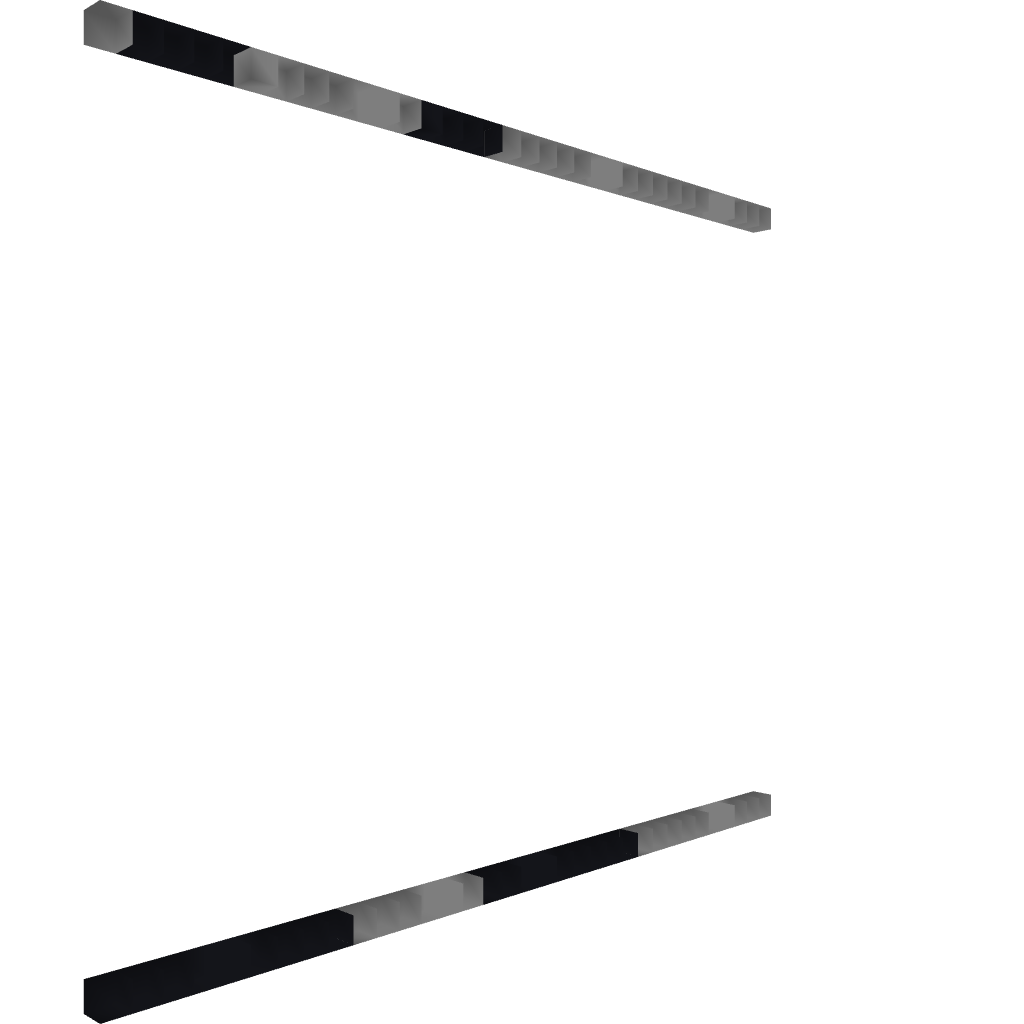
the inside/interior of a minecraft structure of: Snake Man